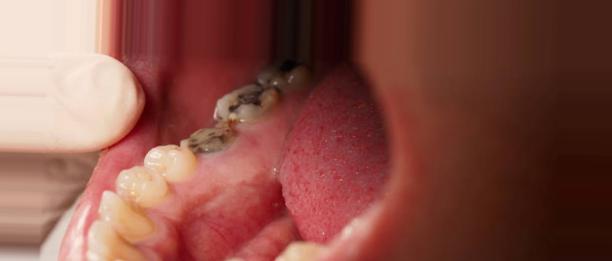
Condition: Caries